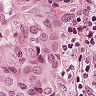
Metastatic tissue present: yes